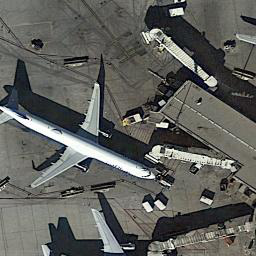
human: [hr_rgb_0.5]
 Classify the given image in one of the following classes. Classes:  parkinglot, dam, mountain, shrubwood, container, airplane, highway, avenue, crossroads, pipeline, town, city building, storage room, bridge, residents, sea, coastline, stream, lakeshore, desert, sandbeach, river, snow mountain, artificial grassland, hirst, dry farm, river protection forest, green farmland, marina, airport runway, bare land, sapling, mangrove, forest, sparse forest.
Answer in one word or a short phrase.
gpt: airplane